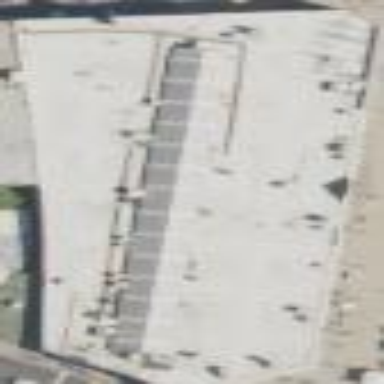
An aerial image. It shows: Mall building.